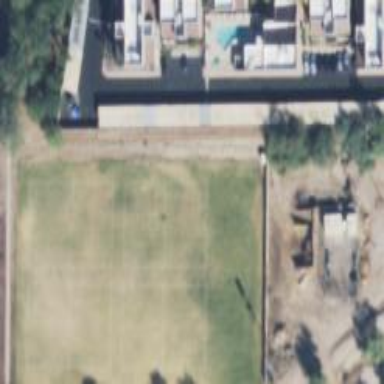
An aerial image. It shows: Soccer pitch designated for leisure and sports activities.